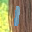
Label: 1